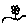
Label: flower